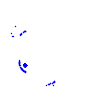
Particle: kaon